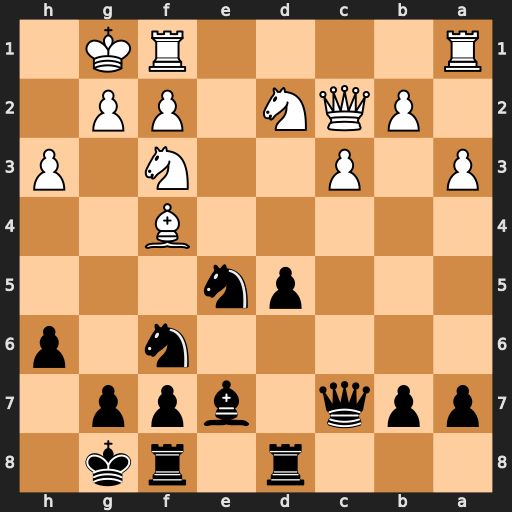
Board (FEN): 3r1rk1/ppq1bpp1/5n1p/3pn3/5B2/P1P2N1P/1PQN1PP1/R4RK1
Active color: b
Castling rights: -
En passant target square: -
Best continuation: Nxf3+ Nxf3 Qxf4